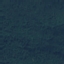
Land use / land cover: Forest